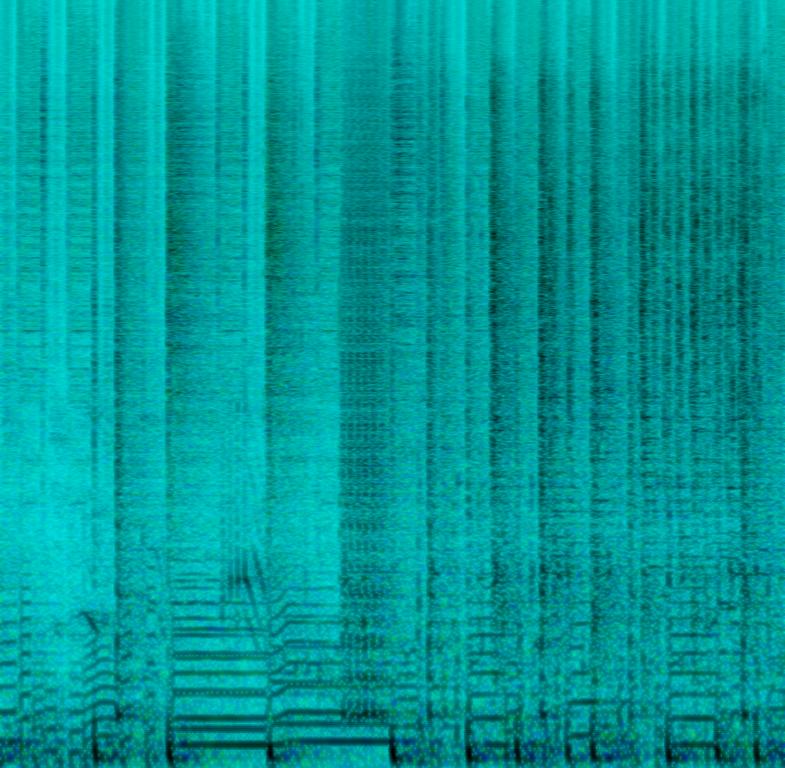
The song is an instrumental. The song is medium fast tempo with a groovy bass line, energetic drumming, and tap dancers in a percussive groove. The song is entertaining and energetic.